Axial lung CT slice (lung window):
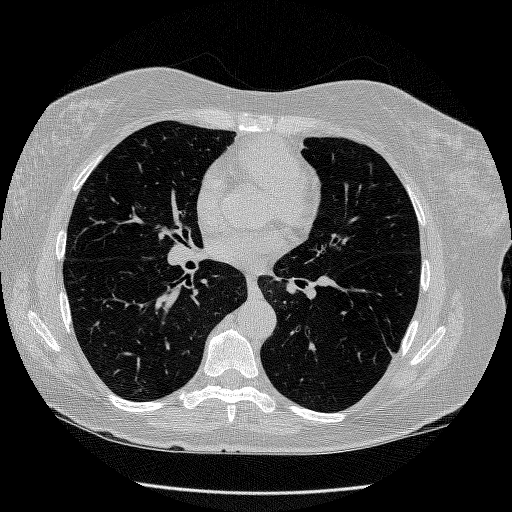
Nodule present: no